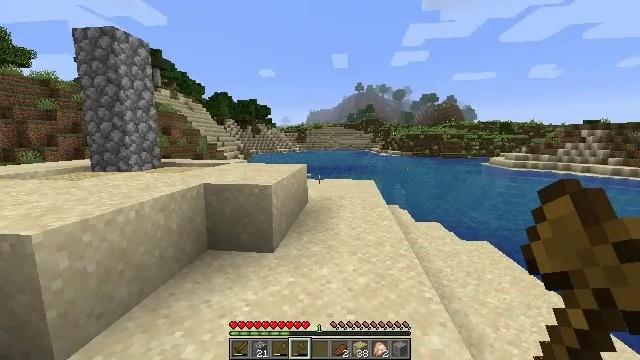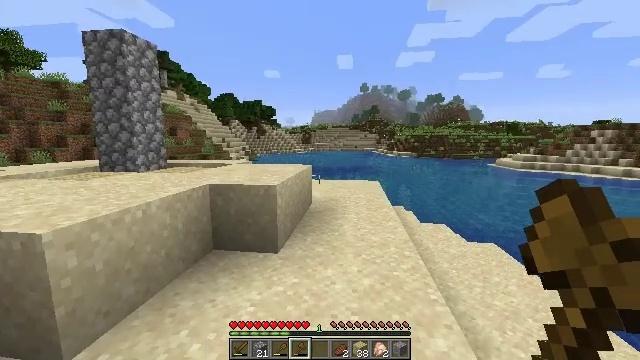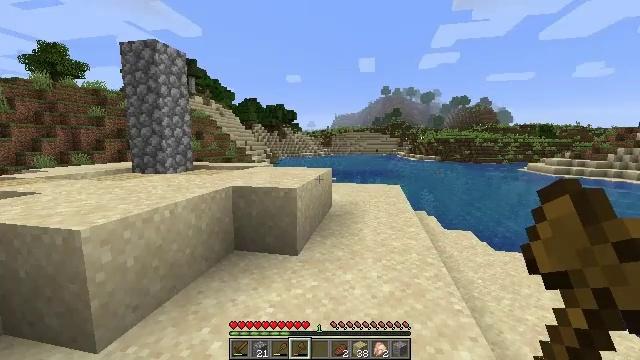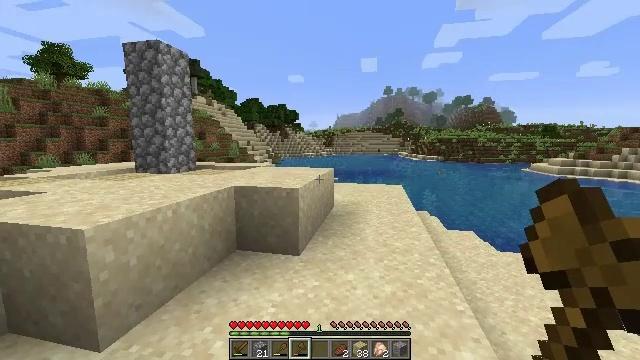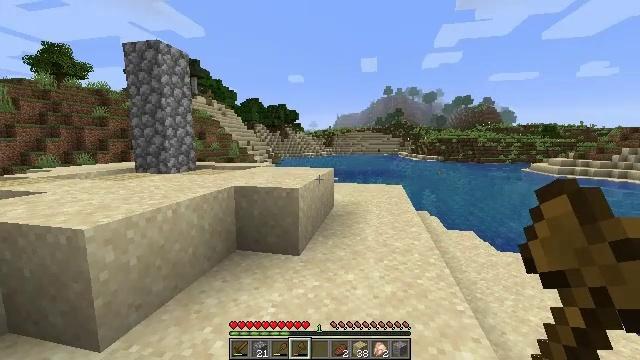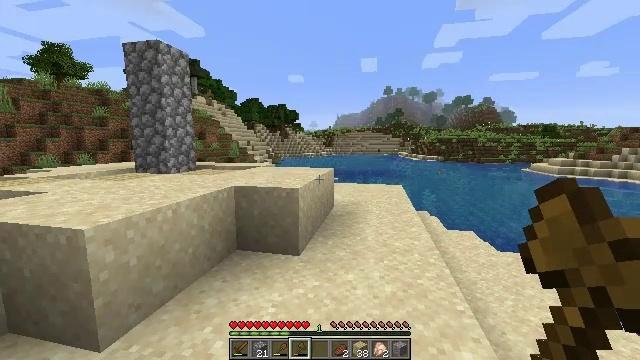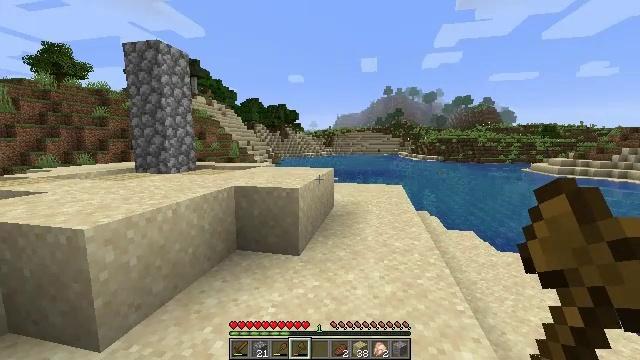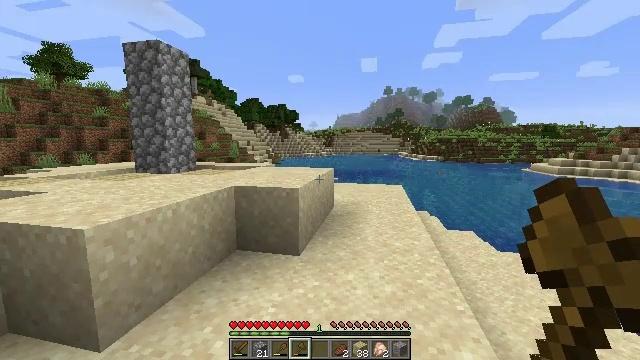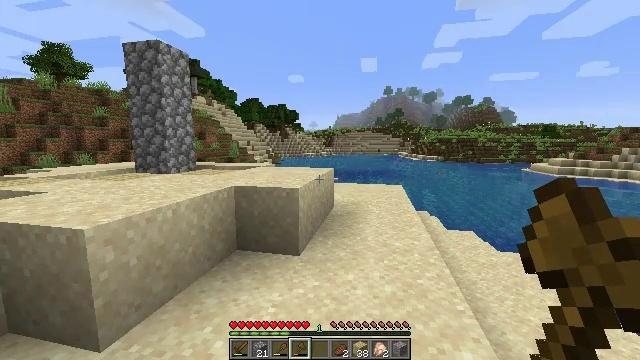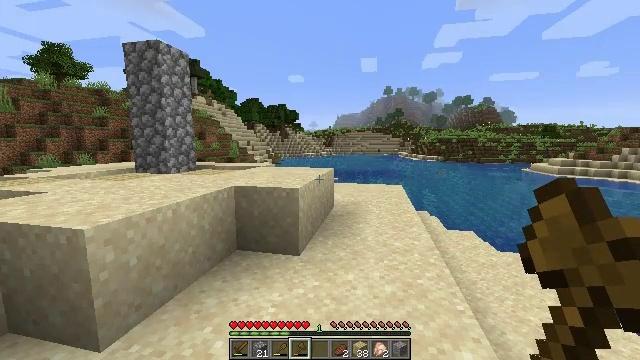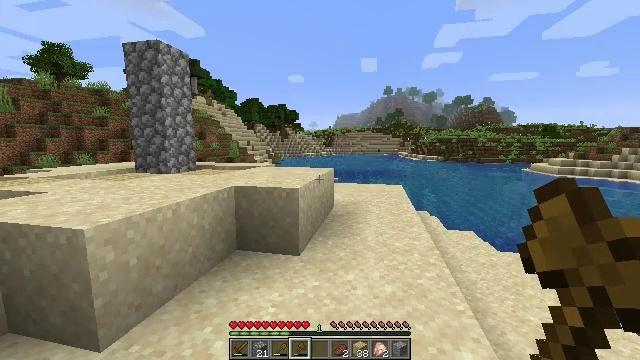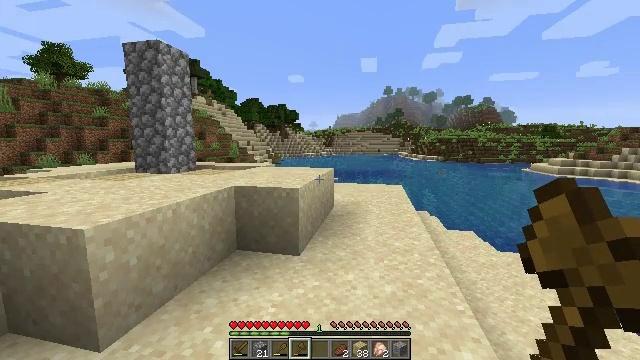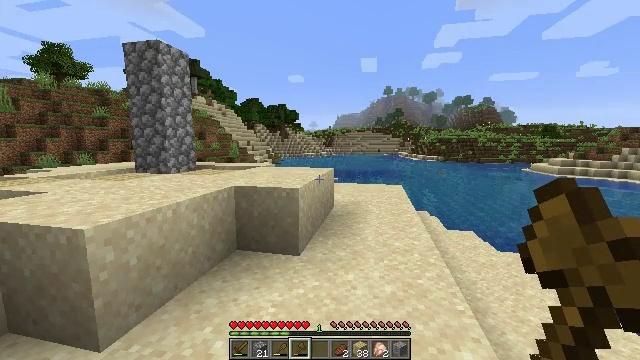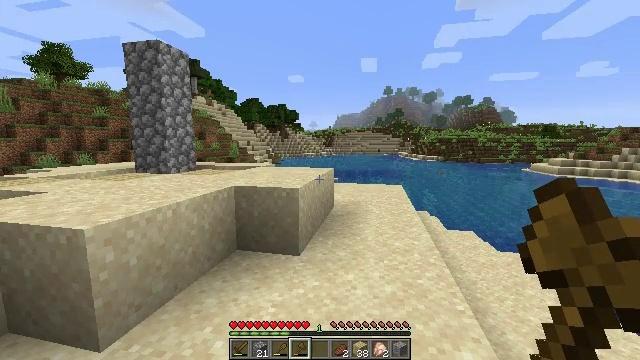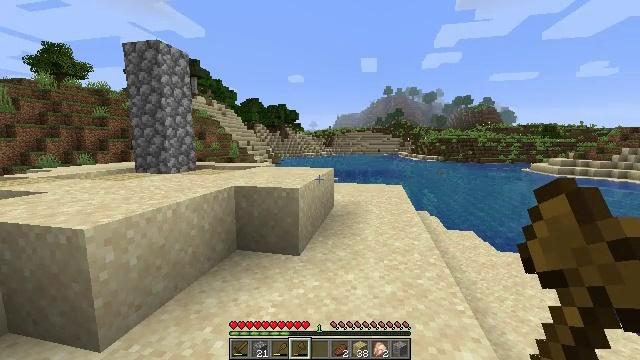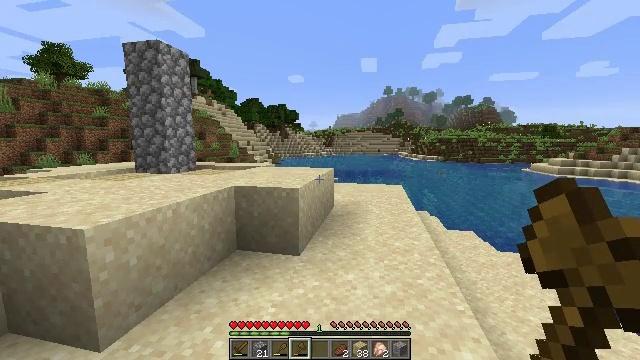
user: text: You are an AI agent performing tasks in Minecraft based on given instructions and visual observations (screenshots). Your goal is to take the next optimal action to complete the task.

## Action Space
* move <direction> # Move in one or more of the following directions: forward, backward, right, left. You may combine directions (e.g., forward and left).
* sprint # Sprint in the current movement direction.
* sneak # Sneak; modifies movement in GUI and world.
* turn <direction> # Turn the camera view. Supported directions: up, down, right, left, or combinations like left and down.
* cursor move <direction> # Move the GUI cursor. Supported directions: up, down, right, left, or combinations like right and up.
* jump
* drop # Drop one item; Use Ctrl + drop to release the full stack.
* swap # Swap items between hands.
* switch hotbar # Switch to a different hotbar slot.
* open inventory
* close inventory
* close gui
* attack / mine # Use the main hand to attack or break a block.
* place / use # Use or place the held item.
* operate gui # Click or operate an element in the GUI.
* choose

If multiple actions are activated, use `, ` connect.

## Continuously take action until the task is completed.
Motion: motion action
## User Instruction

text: Gather birch leaves using hands or shears.
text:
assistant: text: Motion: turn left
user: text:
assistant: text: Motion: turn left
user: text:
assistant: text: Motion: no_op
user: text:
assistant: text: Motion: no_op
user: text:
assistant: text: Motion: no_op
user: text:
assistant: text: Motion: no_op
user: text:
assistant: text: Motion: no_op
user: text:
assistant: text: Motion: no_op
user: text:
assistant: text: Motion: no_op
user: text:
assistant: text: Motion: no_op
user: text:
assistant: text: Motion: no_op
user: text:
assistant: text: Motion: no_op
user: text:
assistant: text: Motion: no_op
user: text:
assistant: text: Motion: no_op
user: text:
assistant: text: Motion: no_op
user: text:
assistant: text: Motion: no_op
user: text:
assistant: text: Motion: no_op
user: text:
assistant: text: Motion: no_op
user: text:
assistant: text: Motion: no_op
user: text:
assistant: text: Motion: no_op
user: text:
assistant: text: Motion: no_op
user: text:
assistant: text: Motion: no_op
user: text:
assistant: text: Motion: no_op
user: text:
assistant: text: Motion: no_op
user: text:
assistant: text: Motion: no_op
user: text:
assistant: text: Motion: no_op
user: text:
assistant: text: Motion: no_op
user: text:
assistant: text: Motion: no_op
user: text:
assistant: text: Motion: no_op
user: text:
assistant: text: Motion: no_op